Question: In here:

The output should be 9, Why is 10?
Can anybody explain me step by step?
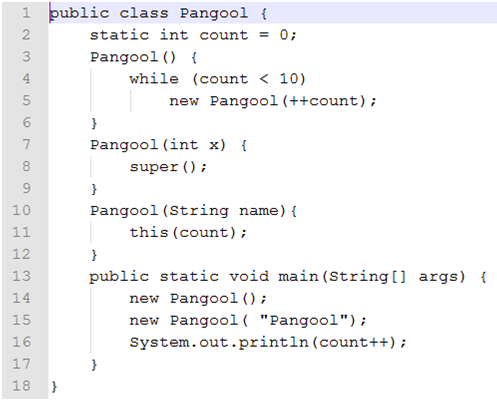
Answer: The 'while' loop exits when 'count' is 10 (9 is still less than 10).
Then you 'println' 'count', whose value is 10.
Finally you increment its value which, after printing, it's 11.